Aerial crown-view tile of a tropical tree (Barro Colorado Island, Panama), acquired 20250616:
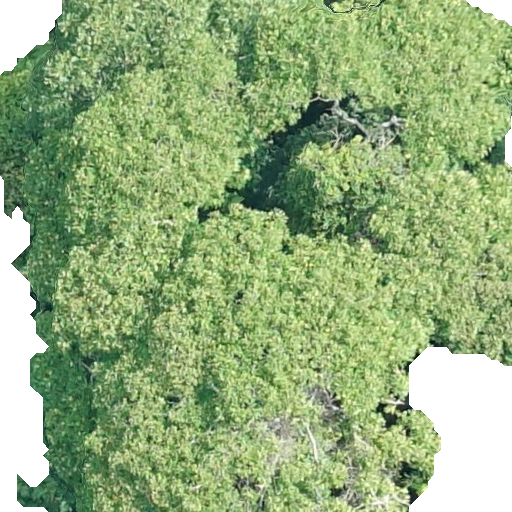
Species: Dipteryx oleifera
GBIF accepted scientific name: Dipteryx oleifera
Crown area: 417.892 m²